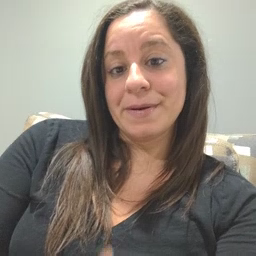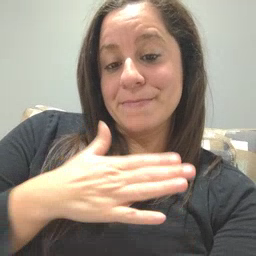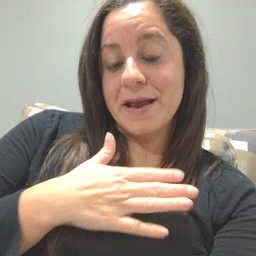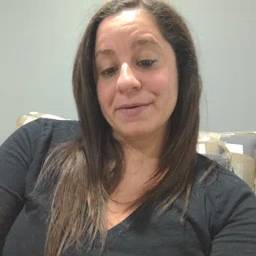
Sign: minemy